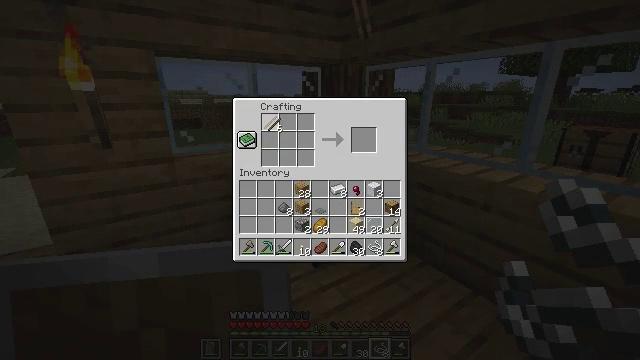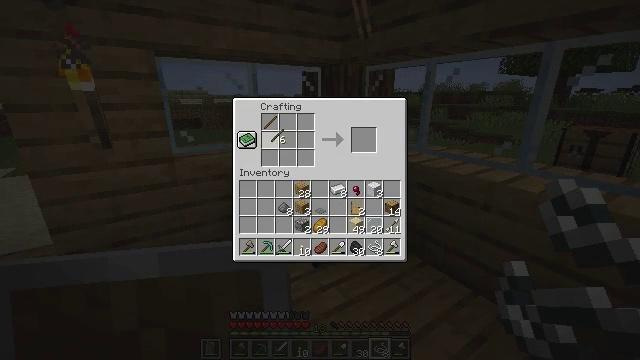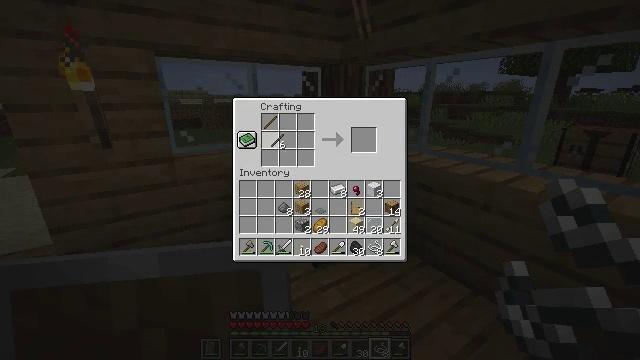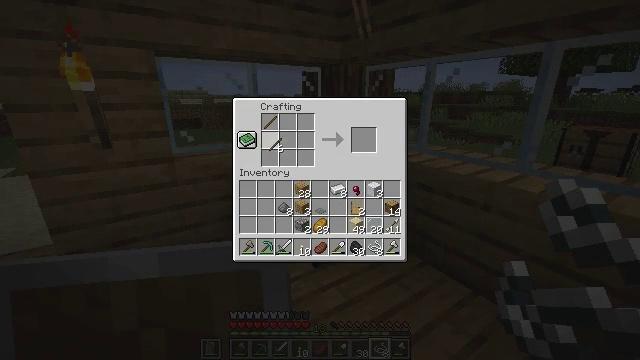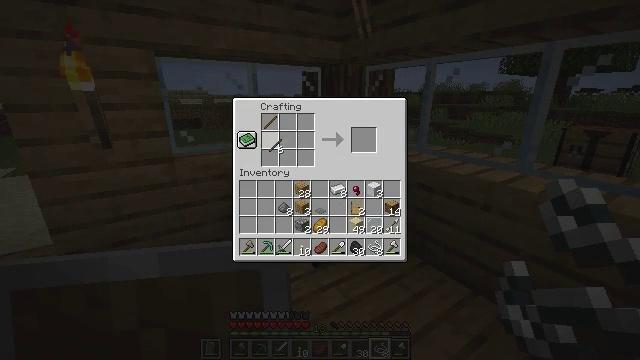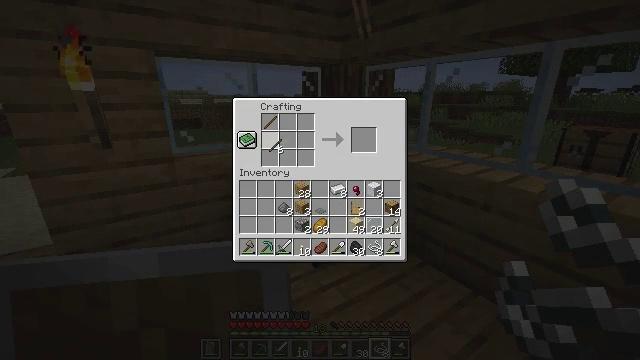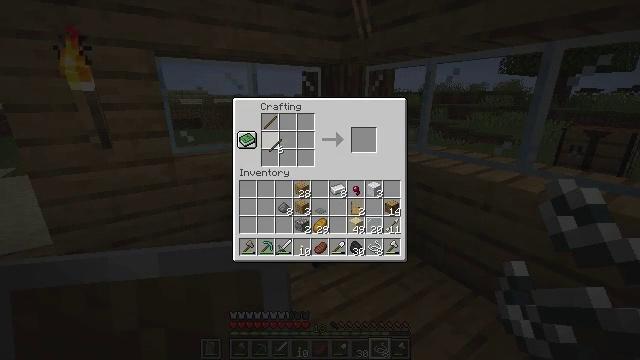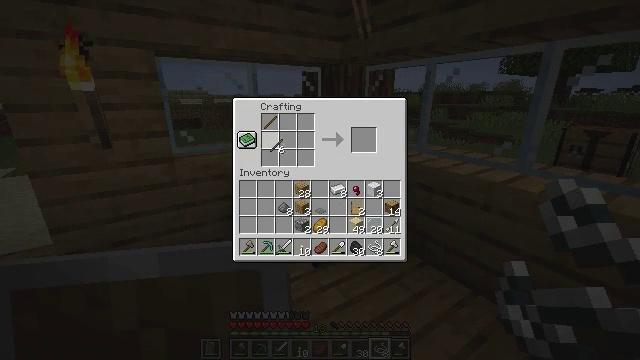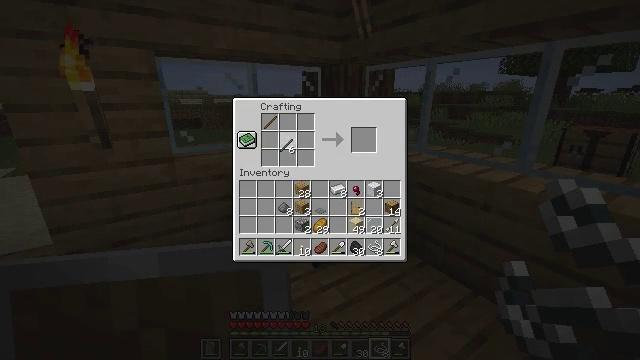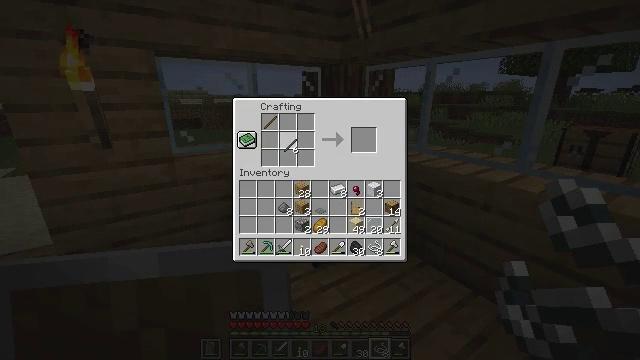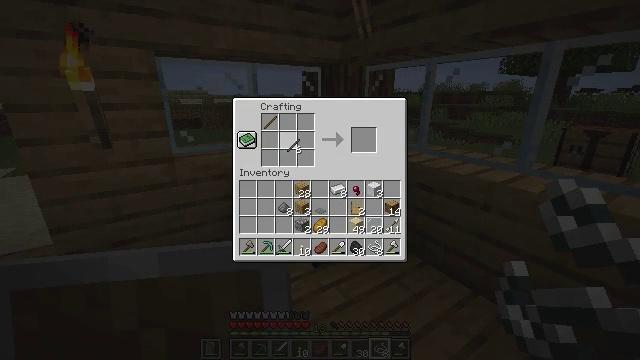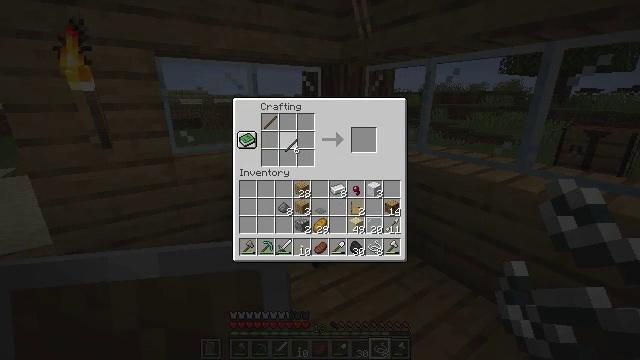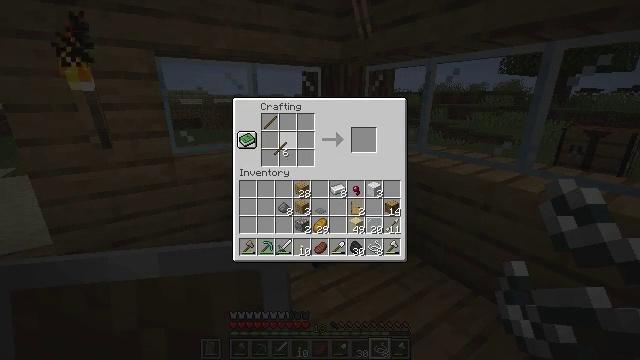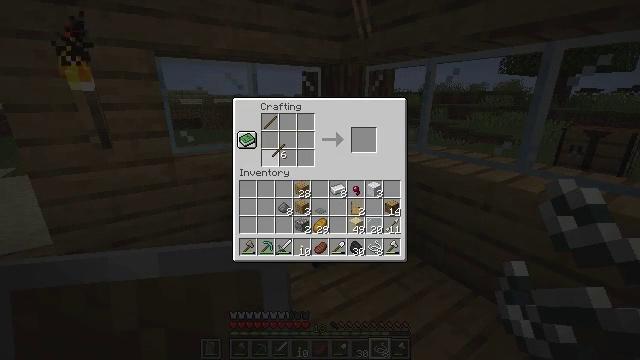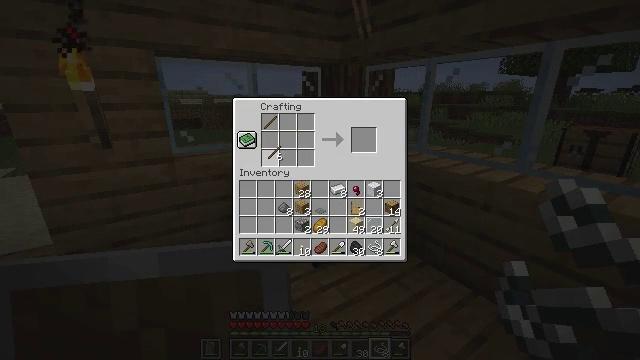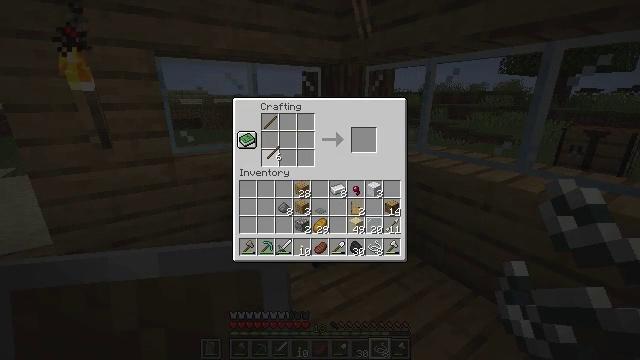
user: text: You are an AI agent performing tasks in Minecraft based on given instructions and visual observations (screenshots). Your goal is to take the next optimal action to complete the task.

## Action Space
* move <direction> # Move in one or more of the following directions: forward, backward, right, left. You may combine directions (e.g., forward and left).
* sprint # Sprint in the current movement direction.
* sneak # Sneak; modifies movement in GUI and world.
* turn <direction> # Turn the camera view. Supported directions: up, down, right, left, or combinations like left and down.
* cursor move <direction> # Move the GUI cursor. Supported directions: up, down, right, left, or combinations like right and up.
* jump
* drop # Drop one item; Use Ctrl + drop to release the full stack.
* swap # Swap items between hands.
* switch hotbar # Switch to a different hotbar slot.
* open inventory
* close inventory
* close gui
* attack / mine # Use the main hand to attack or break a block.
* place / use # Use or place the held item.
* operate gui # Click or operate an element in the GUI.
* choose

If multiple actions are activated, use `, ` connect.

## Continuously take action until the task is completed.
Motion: motion action
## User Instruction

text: Use the crafting table to craft a bow.
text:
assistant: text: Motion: cursor move down
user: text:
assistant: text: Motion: no_op
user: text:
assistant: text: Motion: no_op
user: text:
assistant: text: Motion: no_op
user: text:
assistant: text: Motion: no_op
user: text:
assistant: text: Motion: no_op
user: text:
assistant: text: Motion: no_op
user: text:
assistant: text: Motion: cursor move right
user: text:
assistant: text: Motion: no_op
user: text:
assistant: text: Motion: no_op
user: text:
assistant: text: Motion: no_op
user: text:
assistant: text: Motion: cursor move left
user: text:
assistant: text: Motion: no_op
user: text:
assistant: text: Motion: no_op
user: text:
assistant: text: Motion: no_op
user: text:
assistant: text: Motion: no_op
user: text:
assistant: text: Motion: no_op
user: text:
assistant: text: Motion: no_op
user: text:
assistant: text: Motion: no_op
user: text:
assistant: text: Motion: no_op
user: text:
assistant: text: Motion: no_op
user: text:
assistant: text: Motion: no_op
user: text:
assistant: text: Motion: no_op
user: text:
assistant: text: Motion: no_op
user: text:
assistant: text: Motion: no_op
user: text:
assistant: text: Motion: no_op
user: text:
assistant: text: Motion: no_op
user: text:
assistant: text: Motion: no_op
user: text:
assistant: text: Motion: no_op
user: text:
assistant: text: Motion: no_op